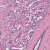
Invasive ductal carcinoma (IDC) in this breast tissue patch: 1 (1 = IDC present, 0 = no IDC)